Question: I am trying to add sfml to my cmake project.
sfml-network and sfml-system are working correctly but when i add sfml-graphics or
sfml-window or sfml-audio i am getting errors:
Error: sfml found but some of its dependencies are missing FreeType OpanAl VorbisFile VorbisEnc Vorbis Ogg FLAC

My CmakeList file
'''
cmake_minimum_required(VERSION 3.0)
project(Glitter)
option(GLFW_BUILD_DOCS OFF)
option(GLFW_BUILD_EXAMPLES OFF)
option(GLFW_BUILD_TESTS OFF)
add_subdirectory(Glitter/Vendor/glfw)
option(ASSIMP_BUILD_ASSIMP_TOOLS OFF)
option(ASSIMP_BUILD_SAMPLES OFF)
option(ASSIMP_BUILD_TESTS OFF)
add_subdirectory(Glitter/Vendor/assimp)
option(BUILD_BULLET2_DEMOS OFF)
option(BUILD_CPU_DEMOS OFF)
option(BUILD_EXTRAS OFF)
option(BUILD_OPENGL3_DEMOS OFF)
option(BUILD_UNIT_TESTS OFF)
add_subdirectory(Glitter/Vendor/bullet)
add_subdirectory(Glitter/Vendor/SFML)
if(MSVC)
set(CMAKE_CXX_FLAGS "${CMAKE_CXX_FLAGS} /W4")
else()
set(CMAKE_CXX_FLAGS "${CMAKE_CXX_FLAGS} -Wall -Wextra -Wpedantic -std=c++11")
if(NOT WIN32)
set(GLAD_LIBRARIES dl)
endif()
endif()
include_directories(Glitter/Headers/
Glitter/Vendor/assimp/include/
Glitter/Vendor/bullet/src/
Glitter/Vendor/glad/include/
Glitter/Vendor/glfw/include/
Glitter/Vendor/glm/
Glitter/Vendor/stb/
Glitter/Vendor/SFML/inlcude/
)
file(GLOB VENDORS_SOURCES Glitter/Vendor/glad/src/glad.c)
file(GLOB PROJECT_HEADERS Glitter/Headers/*.hpp)
file(GLOB PROJECT_SOURCES Glitter/Sources/*.cpp)
file(GLOB PROJECT_SHADERS Glitter/Shaders/*.comp
Glitter/Shaders/*.frag
Glitter/Shaders/*.geom
Glitter/Shaders/*.vert)
file(GLOB PROJECT_CONFIGS CMakeLists.txt
Readme.md
.gitattributes
.gitignore
.gitmodules)
source_group("Headers" FILES ${PROJECT_HEADERS})
source_group("Shaders" FILES ${PROJECT_SHADERS})
source_group("Sources" FILES ${PROJECT_SOURCES})
source_group("Vendors" FILES ${VENDORS_SOURCES})
set(SFML_DIR "Glitter/Vendor/SFML/")
set(SFML_STATIC_LIBRARIES TRUE)
find_package(SFML COMPONENTS network system audio window graphics REQUIRED)
add_definitions(-DGLFW_INCLUDE_NONE
-DPROJECT_SOURCE_DIR="${PROJECT_SOURCE_DIR}")
add_executable(${PROJECT_NAME} ${PROJECT_SOURCES} ${PROJECT_HEADERS}
${PROJECT_SHADERS} ${PROJECT_CONFIGS}
${VENDORS_SOURCES})
target_link_libraries(${PROJECT_NAME} assimp glfw
${GLFW_LIBRARIES} ${GLAD_LIBRARIES}
BulletDynamics BulletCollision LinearMath sfml-network sfml-system sfml-window sfml-graphic sfml-window)
set_target_properties(${PROJECT_NAME} PROPERTIES
RUNTIME_OUTPUT_DIRECTORY ${CMAKE_BINARY_DIR}/${PROJECT_NAME})
'''
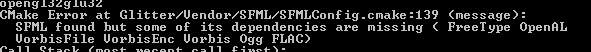
Answer: When using the static version of SFML you'll also have to allow CMake to find the listed dependencies. For Windows, these should appear where you've installed/unpacked SFML. For other operating systems, you'll have to install them manually.
You can also look in your 'CMakeCache.txt' file and look for the entries for those libraries, setting those paths manually.